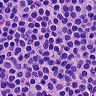
Metastatic tissue present: no